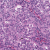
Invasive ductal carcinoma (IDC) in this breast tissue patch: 0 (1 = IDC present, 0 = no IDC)